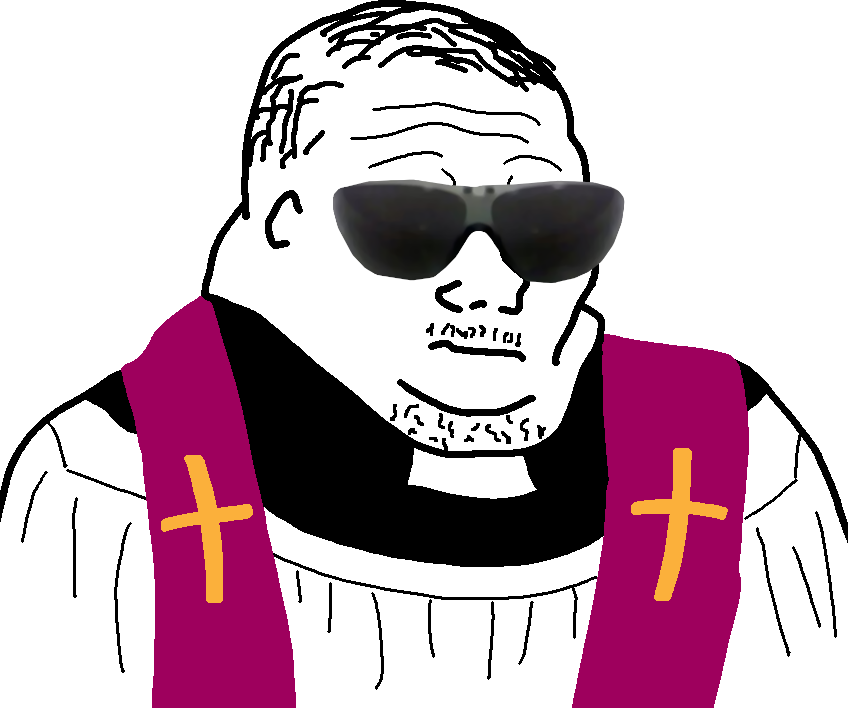
Label: 5_Blobjak